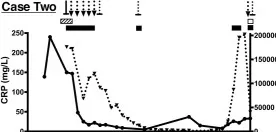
Immune dysregulation and exposure to associated immunomodulatory therapies from the cases presented. (B) Timeline of CRP and ferritin values from case 2 showing two distinct periods of immune dysregulation. This patient was exposed to methylprednisolone, tocilizumab, anakinra, etanercept, infliximab, and plasma exchange, as shown along the top of the panel.
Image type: pathology (immunostaining)